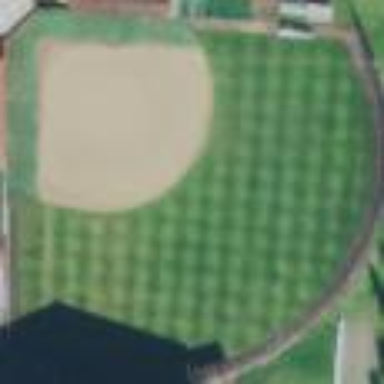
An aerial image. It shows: Baseball pitch for leisure and sports activities.